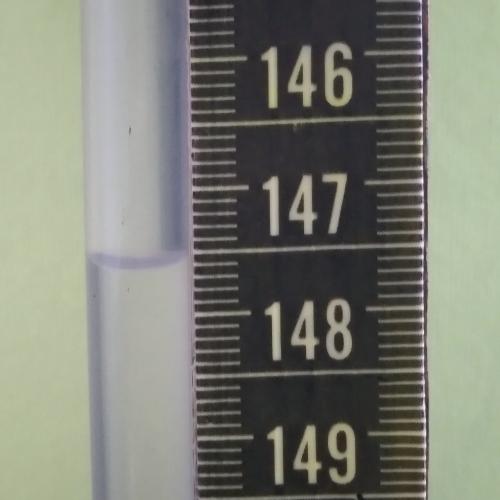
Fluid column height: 147.6 cm